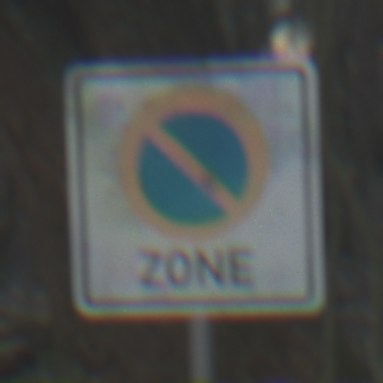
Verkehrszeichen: BeginnEingeschraenktesHalteverbotZone
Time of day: SunriseSunset
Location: Outdoor (Nature)
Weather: Clear
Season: Winter
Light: Natural